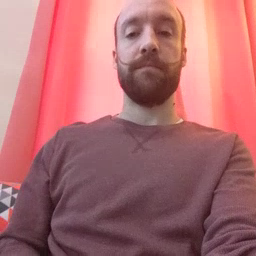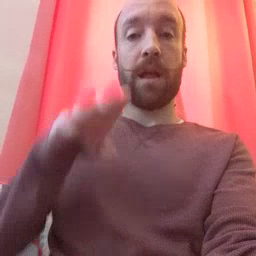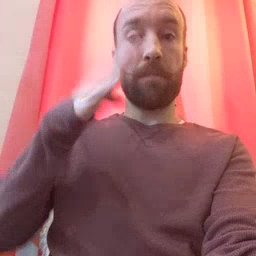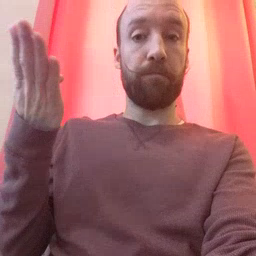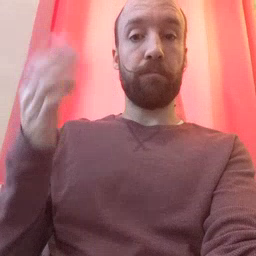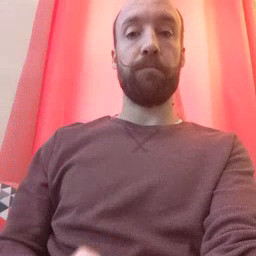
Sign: open